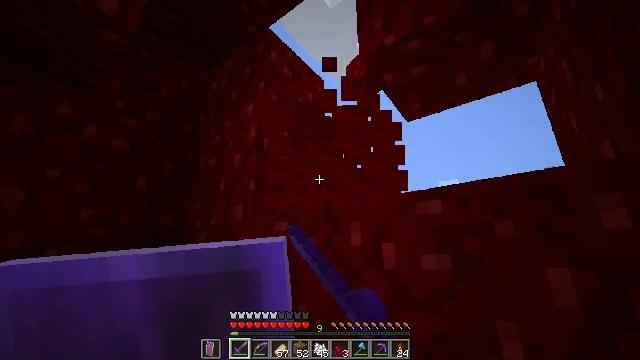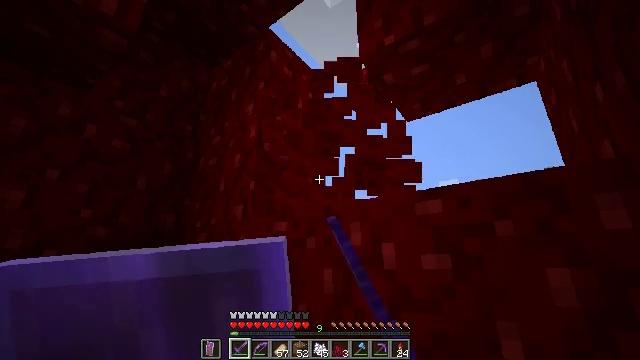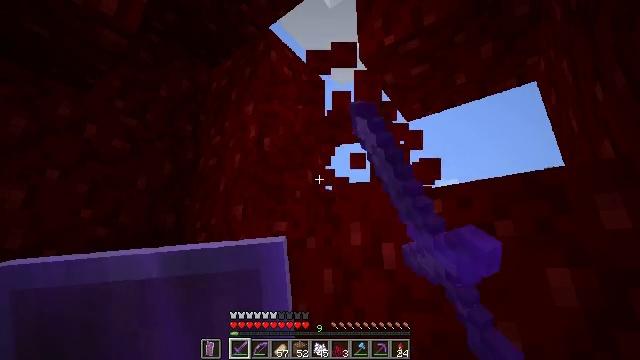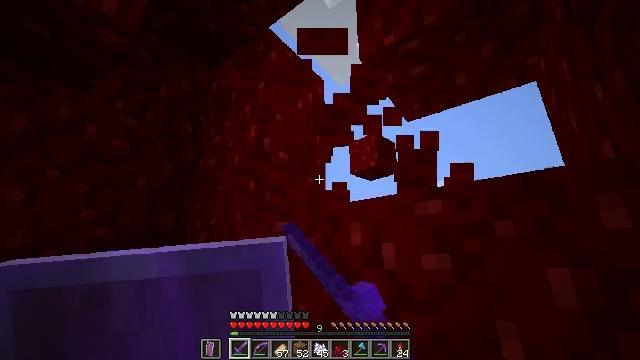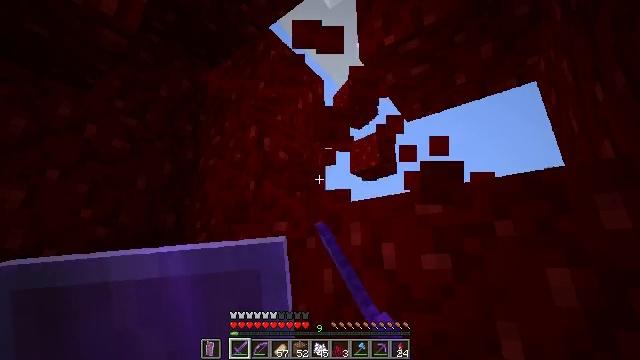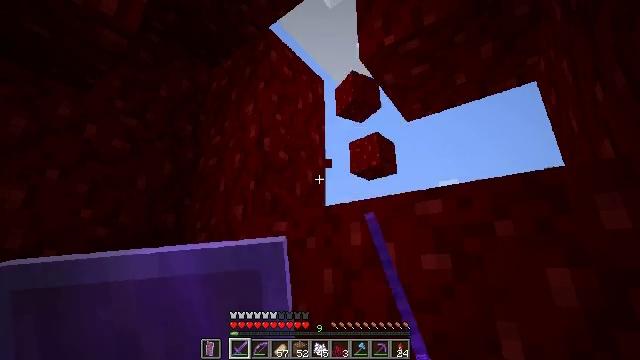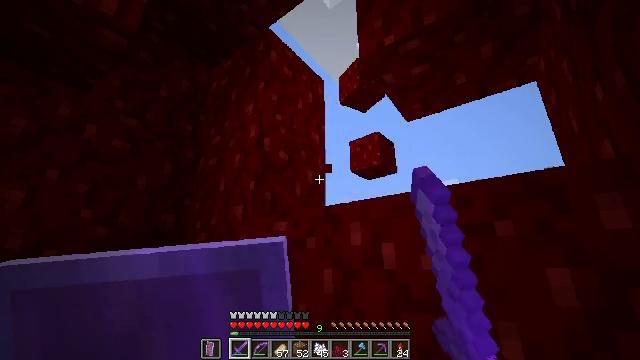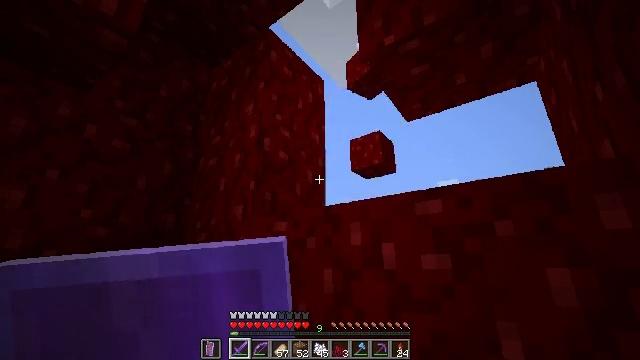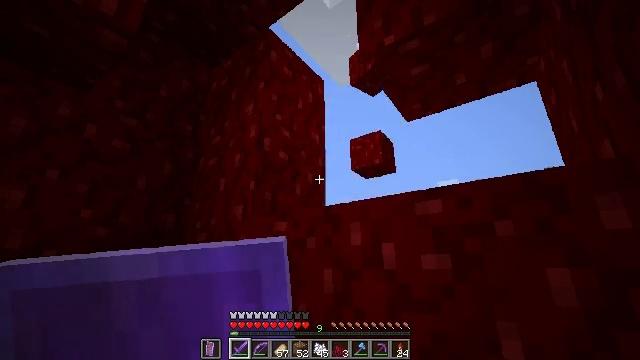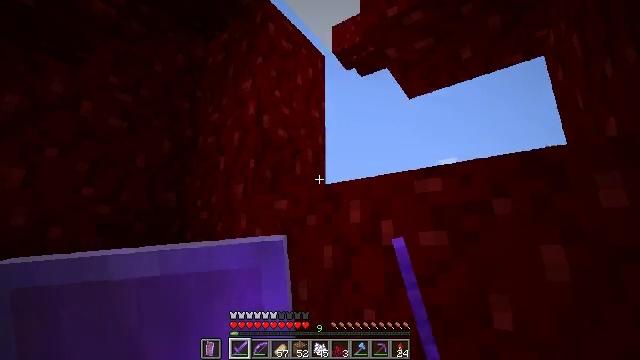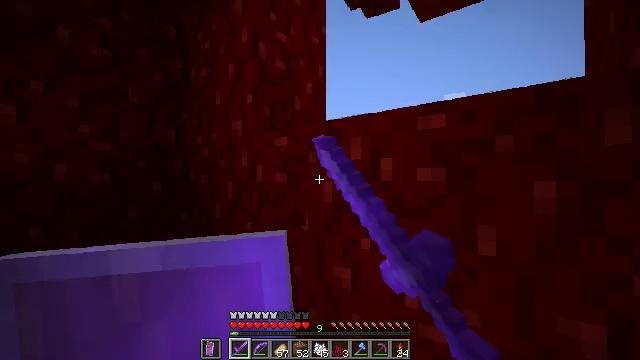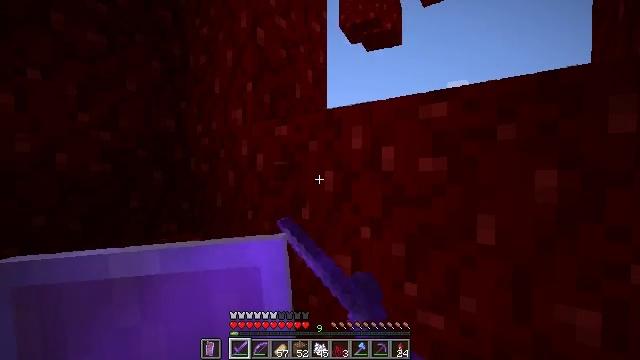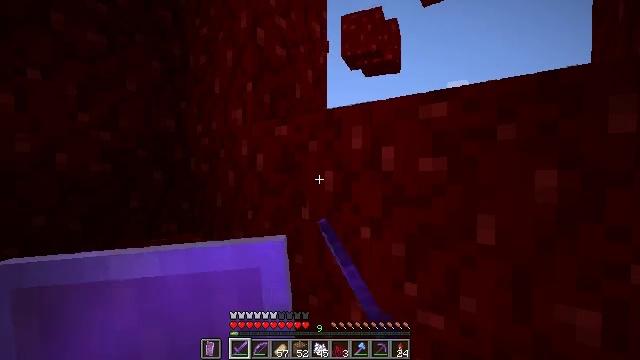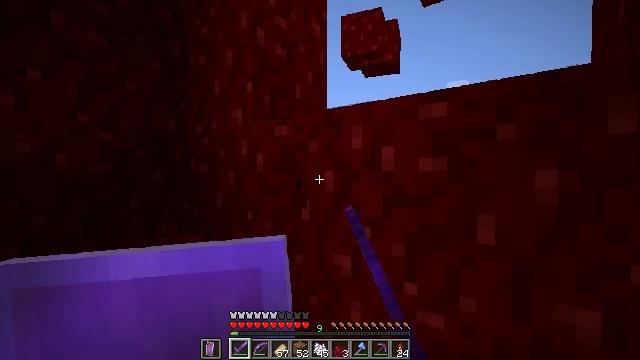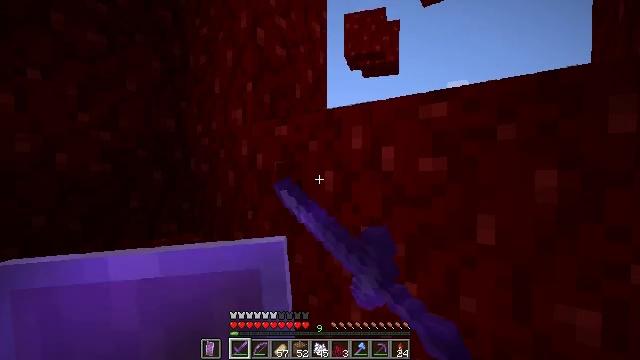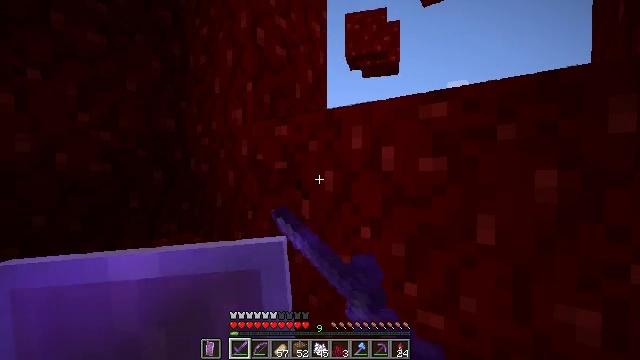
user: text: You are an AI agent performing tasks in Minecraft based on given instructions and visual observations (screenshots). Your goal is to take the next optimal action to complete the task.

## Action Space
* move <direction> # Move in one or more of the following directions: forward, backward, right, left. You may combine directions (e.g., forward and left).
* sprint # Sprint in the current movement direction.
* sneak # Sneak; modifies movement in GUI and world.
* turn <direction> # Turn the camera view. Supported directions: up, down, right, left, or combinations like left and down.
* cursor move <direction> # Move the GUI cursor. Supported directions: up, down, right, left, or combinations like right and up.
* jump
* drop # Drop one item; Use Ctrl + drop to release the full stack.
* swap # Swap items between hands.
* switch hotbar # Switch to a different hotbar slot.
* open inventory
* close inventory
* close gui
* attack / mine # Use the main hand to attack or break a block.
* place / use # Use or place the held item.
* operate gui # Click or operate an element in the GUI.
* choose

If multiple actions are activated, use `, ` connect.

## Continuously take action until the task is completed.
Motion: motion action
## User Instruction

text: Gather the nether wart block from a crimson forest.
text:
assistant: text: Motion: attack / mine
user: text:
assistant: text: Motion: attack / mine
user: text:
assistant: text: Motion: attack / mine
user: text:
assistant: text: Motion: attack / mine
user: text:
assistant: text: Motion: attack / mine
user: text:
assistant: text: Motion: attack / mine
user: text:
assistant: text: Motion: attack / mine
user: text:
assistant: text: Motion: attack / mine
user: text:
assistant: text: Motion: turn down, attack / mine
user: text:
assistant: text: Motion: turn down, attack / mine
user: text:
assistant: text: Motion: turn down, attack / mine
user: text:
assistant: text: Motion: attack / mine
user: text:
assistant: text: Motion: attack / mine
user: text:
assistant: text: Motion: attack / mine
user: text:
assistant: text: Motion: attack / mine
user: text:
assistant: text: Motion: attack / mine
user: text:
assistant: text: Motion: attack / mine
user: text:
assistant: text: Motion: attack / mine
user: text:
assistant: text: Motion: attack / mine
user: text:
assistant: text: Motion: attack / mine
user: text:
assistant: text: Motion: attack / mine
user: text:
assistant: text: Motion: attack / mine
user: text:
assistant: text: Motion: attack / mine
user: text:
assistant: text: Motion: attack / mine
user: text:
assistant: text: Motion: attack / mine
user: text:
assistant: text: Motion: attack / mine
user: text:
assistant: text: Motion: attack / mine
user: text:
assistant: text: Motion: attack / mine
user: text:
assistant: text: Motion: attack / mine
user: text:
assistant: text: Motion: attack / mine